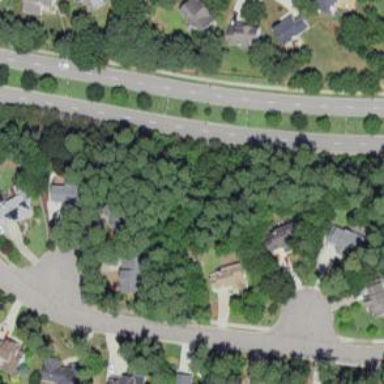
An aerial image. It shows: Footway.